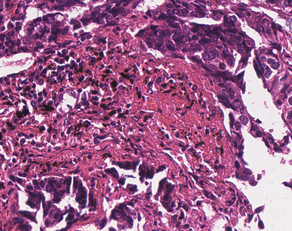
Tumor epithelial tissue: yes
Tumor-associated stroma tissue: yes
Normal tissue: no